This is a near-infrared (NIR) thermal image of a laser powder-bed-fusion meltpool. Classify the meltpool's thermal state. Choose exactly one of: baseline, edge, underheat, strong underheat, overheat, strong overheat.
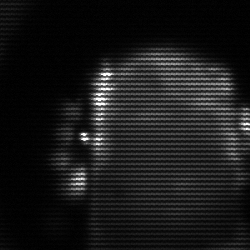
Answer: baseline